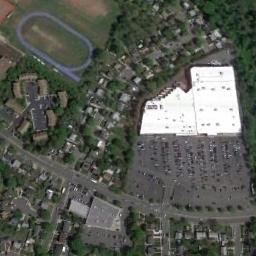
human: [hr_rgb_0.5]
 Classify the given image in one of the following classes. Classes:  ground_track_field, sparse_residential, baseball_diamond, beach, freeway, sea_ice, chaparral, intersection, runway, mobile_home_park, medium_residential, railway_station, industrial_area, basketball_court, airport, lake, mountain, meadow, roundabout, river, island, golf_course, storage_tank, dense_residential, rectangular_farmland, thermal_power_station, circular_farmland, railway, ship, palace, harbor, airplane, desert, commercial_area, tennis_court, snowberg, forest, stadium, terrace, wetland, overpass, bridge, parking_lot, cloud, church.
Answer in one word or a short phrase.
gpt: ground_track_field